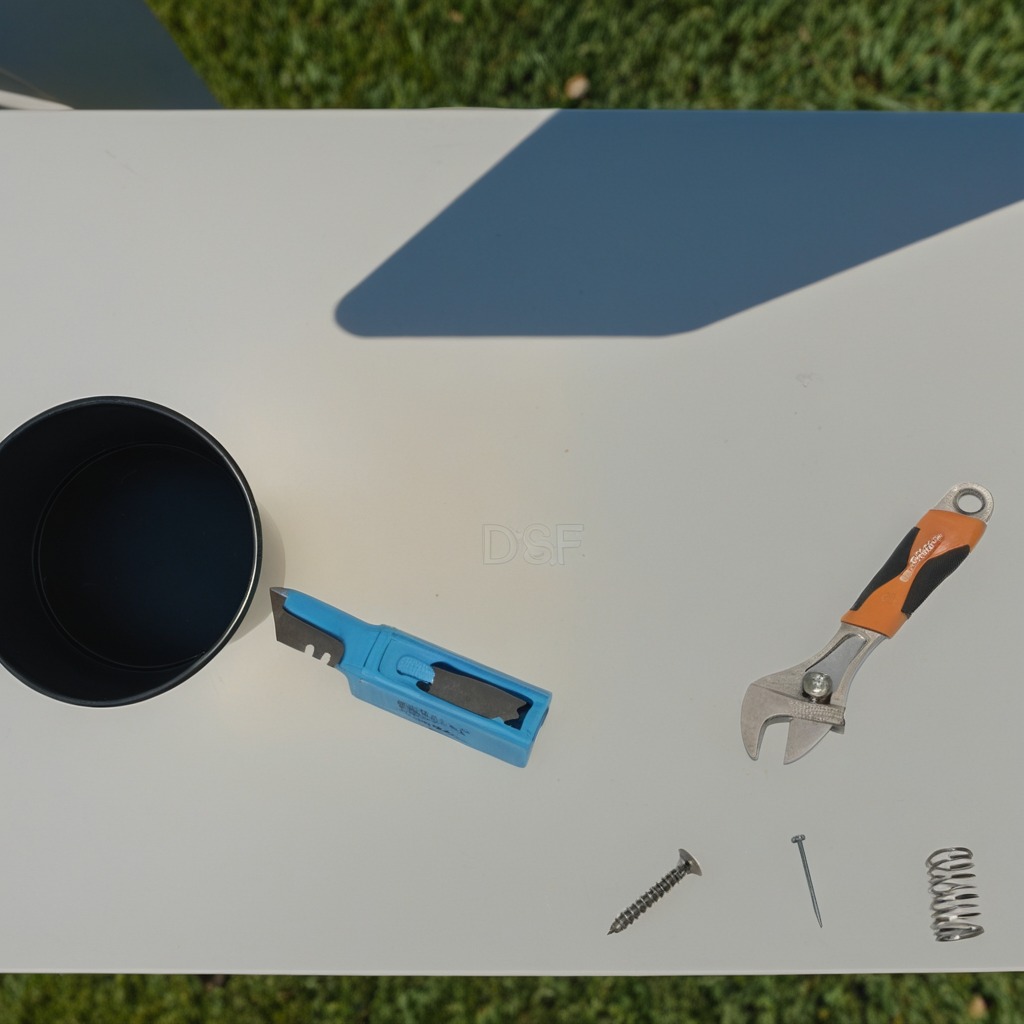
A utility knife, a metal machine screw, an iron nail, a coiled metal spring, and a wrench are lying on the textured surface.